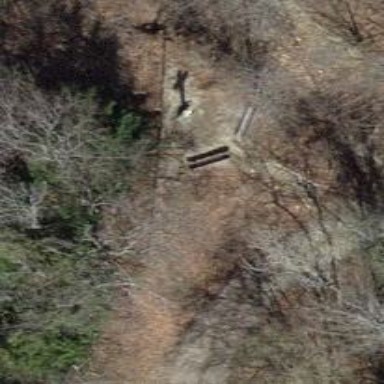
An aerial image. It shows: Bench.